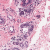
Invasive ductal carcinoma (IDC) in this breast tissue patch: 0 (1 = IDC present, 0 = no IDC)